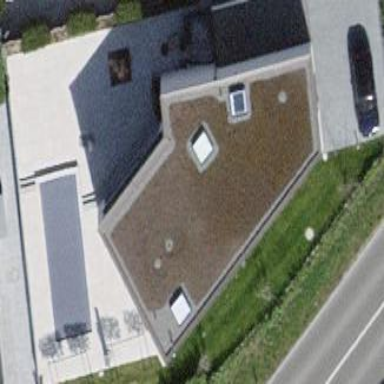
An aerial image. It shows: Flat-roofed residential building.